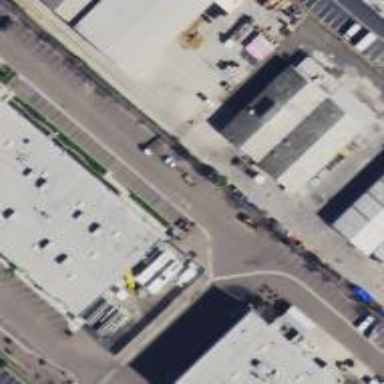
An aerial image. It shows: Industrial building.